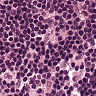
Metastatic tissue present: no